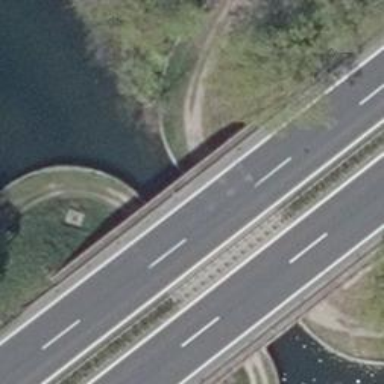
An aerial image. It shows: Metal bridge.